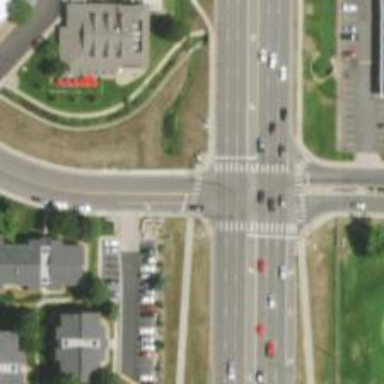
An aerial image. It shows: Uncontrolled zebra crossing on the road.